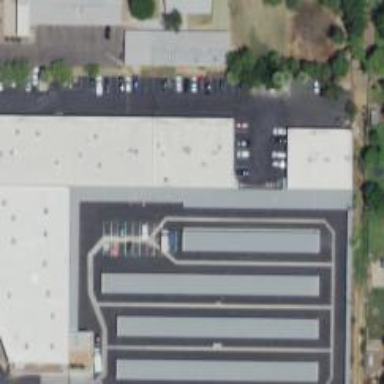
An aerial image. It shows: Storage rental shop.